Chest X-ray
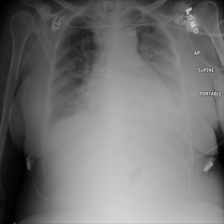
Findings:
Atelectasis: negative
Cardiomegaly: negative
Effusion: positive
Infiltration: negative
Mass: negative
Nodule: negative
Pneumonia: positive
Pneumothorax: negative
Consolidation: negative
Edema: positive
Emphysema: negative
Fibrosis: negative
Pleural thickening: negative
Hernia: negative